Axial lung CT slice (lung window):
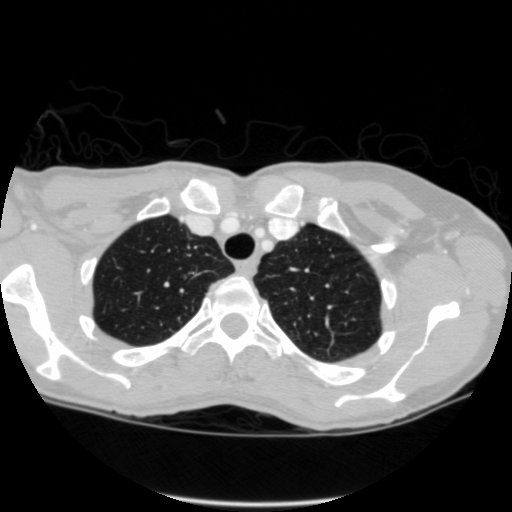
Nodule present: no